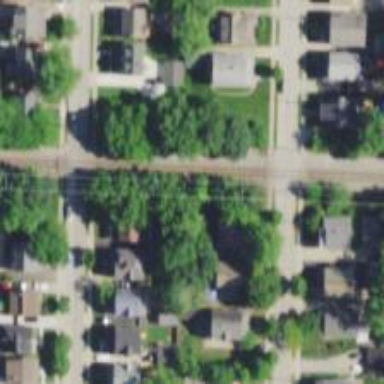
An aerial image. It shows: Power pole.